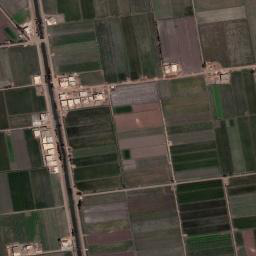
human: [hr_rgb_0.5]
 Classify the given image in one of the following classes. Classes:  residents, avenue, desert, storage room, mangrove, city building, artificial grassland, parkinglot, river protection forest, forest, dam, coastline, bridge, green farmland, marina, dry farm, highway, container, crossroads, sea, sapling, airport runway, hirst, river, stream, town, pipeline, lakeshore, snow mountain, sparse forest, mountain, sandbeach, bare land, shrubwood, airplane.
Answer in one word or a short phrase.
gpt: green farmland